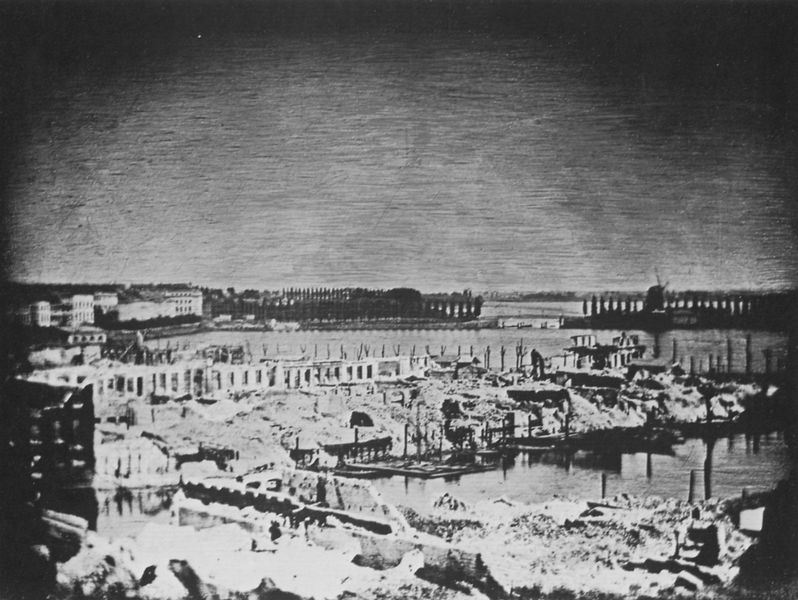
Titel: Die Brandruinen der Alstergegend vom Dach der neuen Börse aus gesehen
Künstler: Carl Ferdinand Stelzner
Schlagwörter: dunkel, felsen, himmel, meer, schatten, wasser, weiß, wolken, bäume, landschaft, menschen, stadt, ufer, ausschnitt, grau, hell, holz, schwarz, gebäude, alt, architektur, stein, steine, weit, niederlande, horizont, häuser, mühle, pfähle, spiegelung, windmühle, brücke, gewässer, windrad, boote, küste, schiffe, italien, perspektive, venedig, mauer, allee, platz, hafen, schutt, anleger, querformat, steg, trümmer, zerstörung, stege, foto, fotografie, photographie, ruine, belichtung, becken, schwarz-weiß, ruinen, photo, schein, eiss, schwarzw, griechenland, fotographie, bau, bauten, baustelle, tein, übersicht, hochhaus, hafe, totale, aquedukte, wasserleitungens, rotterdamm